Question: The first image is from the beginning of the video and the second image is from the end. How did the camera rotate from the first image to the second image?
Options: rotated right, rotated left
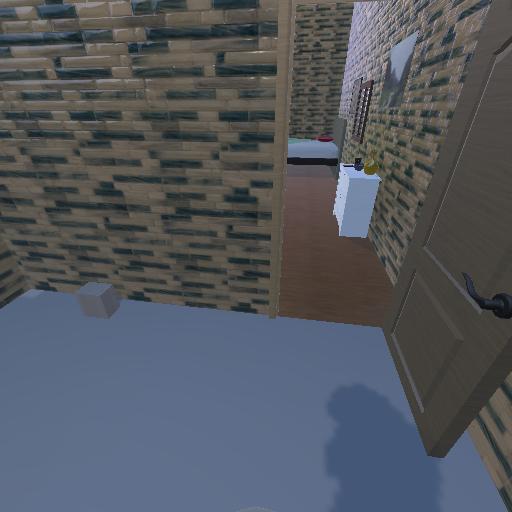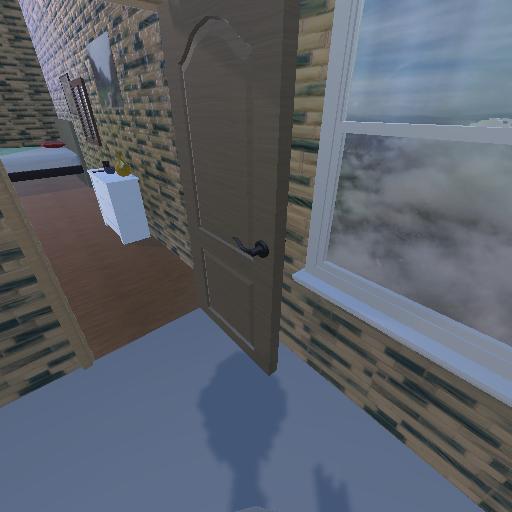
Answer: rotated right